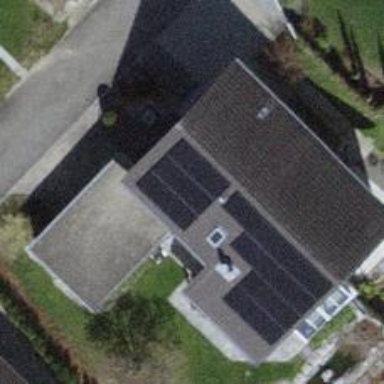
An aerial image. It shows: Solar power generator using photovoltaic panels.